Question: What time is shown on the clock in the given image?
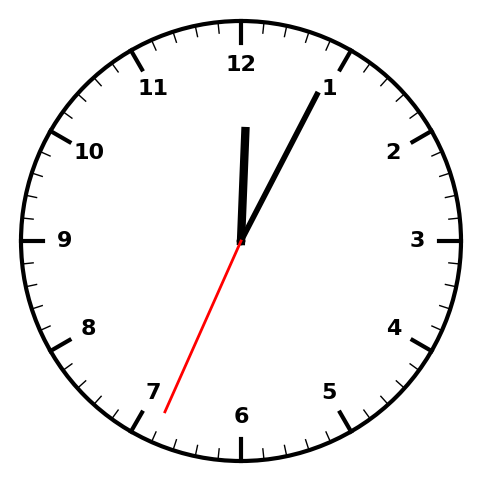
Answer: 12:04:34